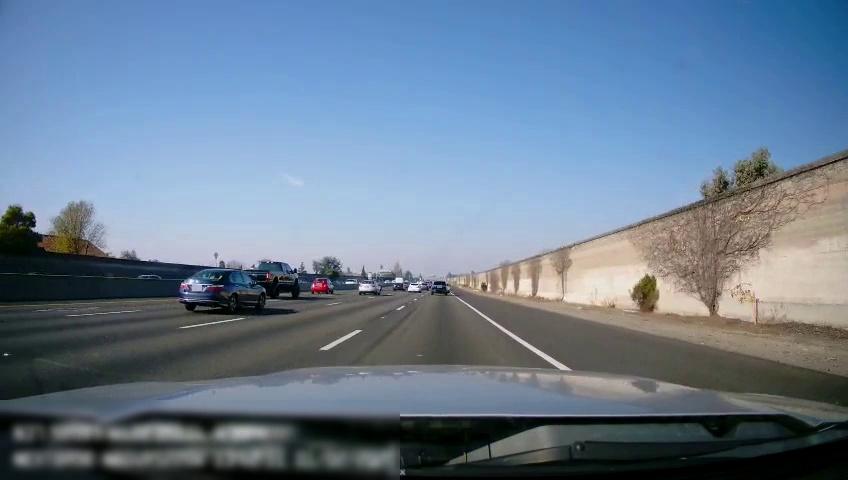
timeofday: Day
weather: Sunny
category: Drivable Space
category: Vehicles | SUV
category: Vehicles | Car
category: Vehicles | Car
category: Vehicles | Car
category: Vehicles | Car
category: Vehicles | Truck
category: Vehicles | Car
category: Lanes | Current Lane
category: Lanes | Current Lane
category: Lanes | Alternate Lane
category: Lanes | Alternate Lane
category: Lanes | Alternate Lane